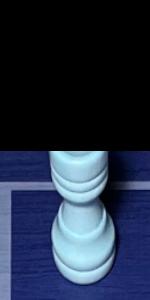
Label: Rook_White